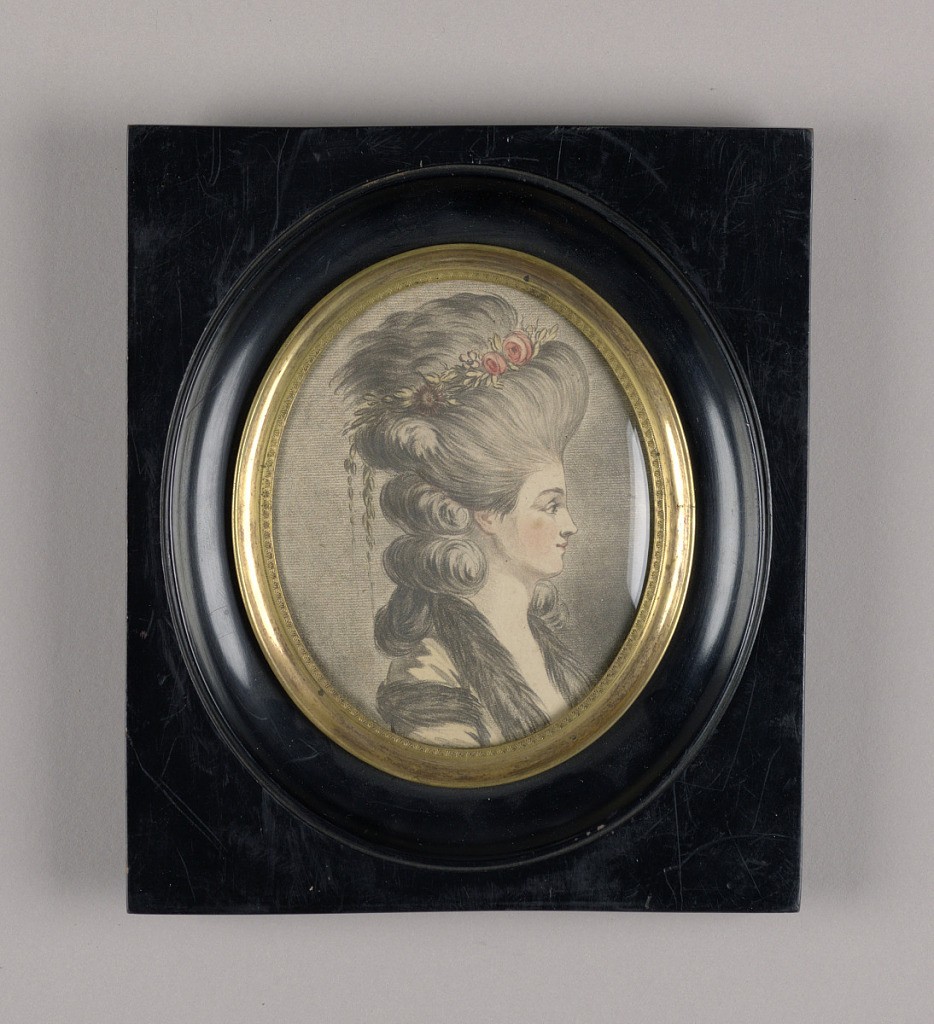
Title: Portait of a Woman
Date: before 1908
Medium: Aquatint on paper, heightened with colour
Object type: drawing
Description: Oval. Head and shoulders of a woman in profile, looking right, with high coiffure.